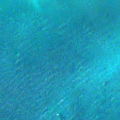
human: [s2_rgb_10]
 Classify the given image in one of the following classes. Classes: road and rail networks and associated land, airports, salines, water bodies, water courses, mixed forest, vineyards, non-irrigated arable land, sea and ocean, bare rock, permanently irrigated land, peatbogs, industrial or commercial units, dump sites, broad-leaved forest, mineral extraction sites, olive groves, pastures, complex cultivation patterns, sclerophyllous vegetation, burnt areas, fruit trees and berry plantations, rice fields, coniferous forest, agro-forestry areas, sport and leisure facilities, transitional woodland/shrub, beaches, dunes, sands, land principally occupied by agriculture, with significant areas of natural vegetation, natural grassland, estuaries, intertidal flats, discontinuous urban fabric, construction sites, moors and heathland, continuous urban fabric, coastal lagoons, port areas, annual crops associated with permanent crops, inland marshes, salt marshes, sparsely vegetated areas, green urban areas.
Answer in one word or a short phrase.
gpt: sea and ocean